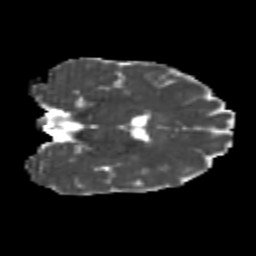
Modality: MD
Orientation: coronal
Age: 26
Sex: female
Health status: healthy
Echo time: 0.074 s